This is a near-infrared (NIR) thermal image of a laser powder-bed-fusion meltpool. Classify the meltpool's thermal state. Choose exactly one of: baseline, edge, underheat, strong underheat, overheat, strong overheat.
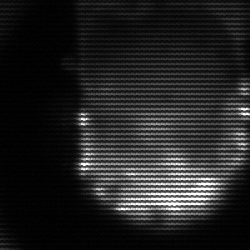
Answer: baseline